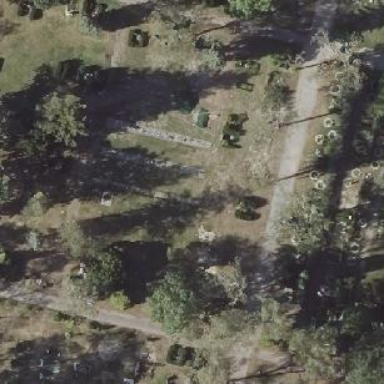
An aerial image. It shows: Sector within cemetery.